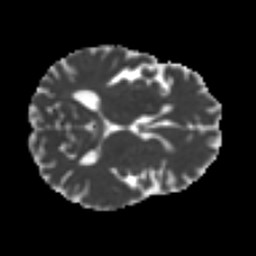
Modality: MD
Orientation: axial
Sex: female
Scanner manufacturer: ge
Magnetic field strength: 3 T
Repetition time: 7 s
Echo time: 0.0807 s